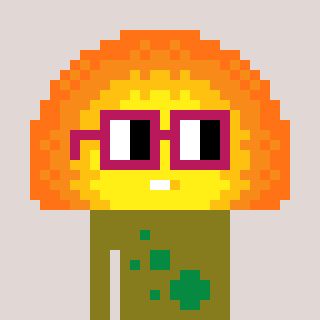
a pixel art character with square dark red glasses, a sunset-shaped head and a gunk-colored body on a warm background